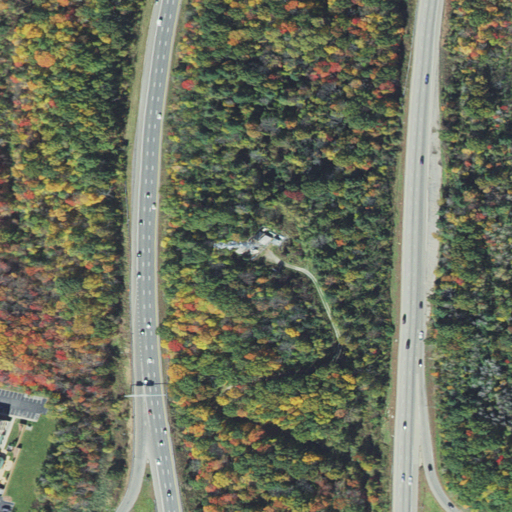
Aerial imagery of mountain in Massachusetts named Mount Nebo containing medium intensity development, deciduous forest, low intensity development, open development, mixed forest, woody wetlands, high intensity development, and barren land